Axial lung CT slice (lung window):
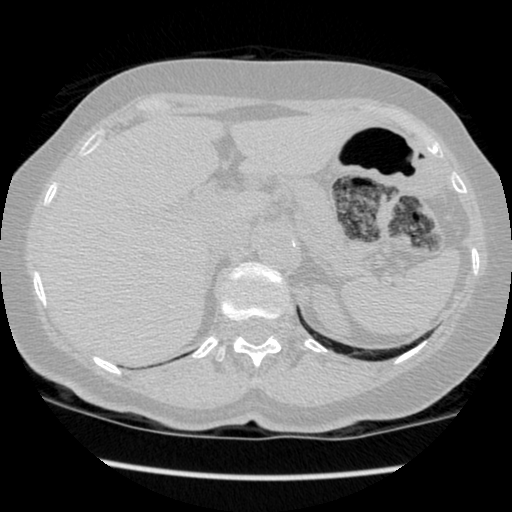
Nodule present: no